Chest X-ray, PA view. Patient: 23 years old, sex F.
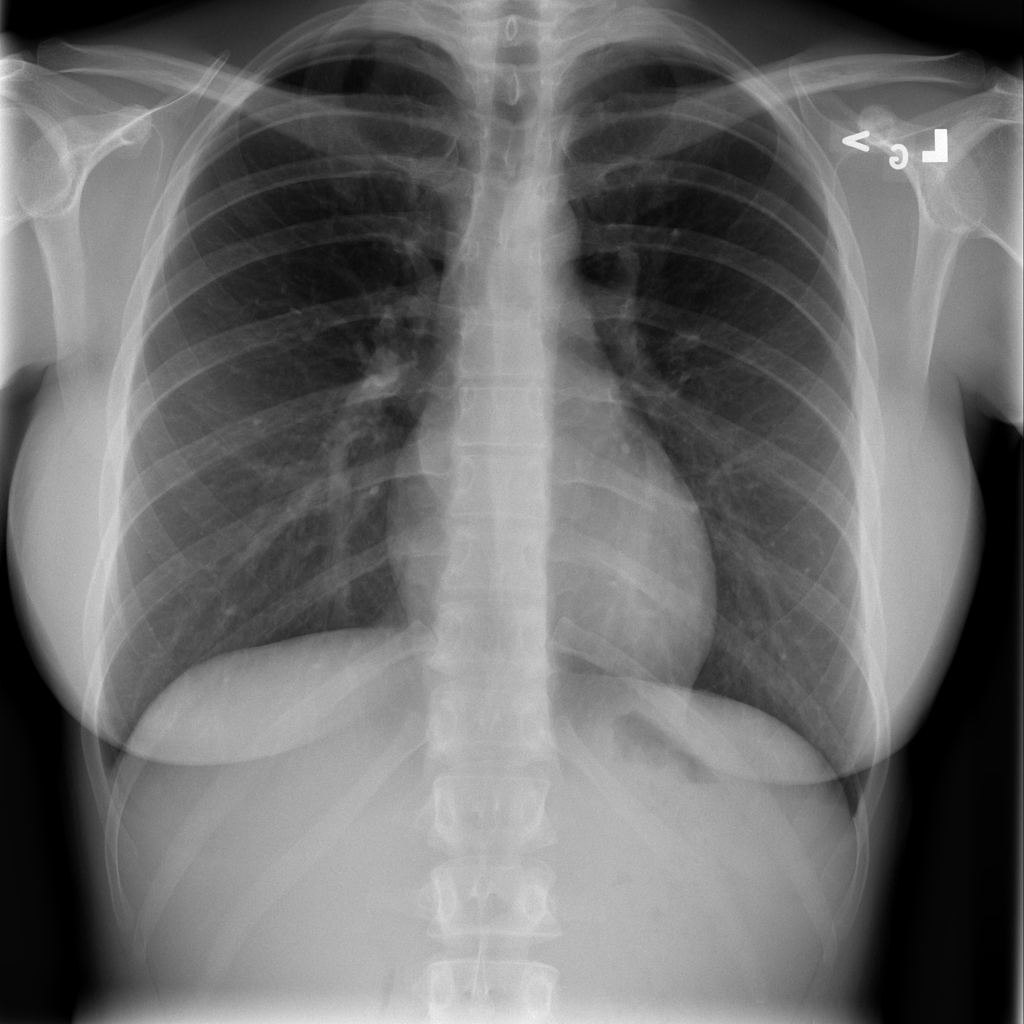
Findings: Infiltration